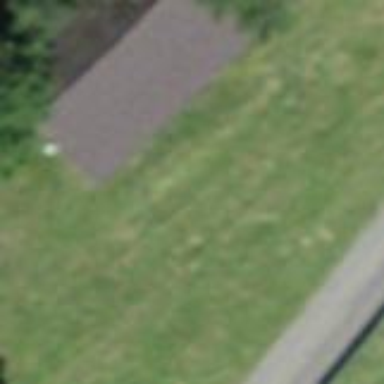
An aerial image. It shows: Barn.